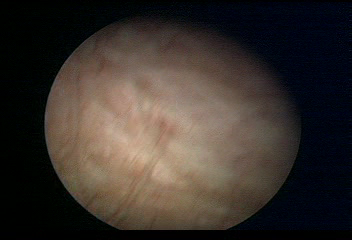
Modality: WLC
Class: Normal mucosa
Bladder cancer association: No